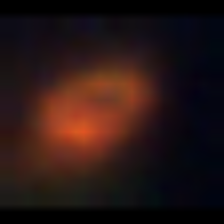
Taxon: NanoPlankton
Group: Other